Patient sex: M
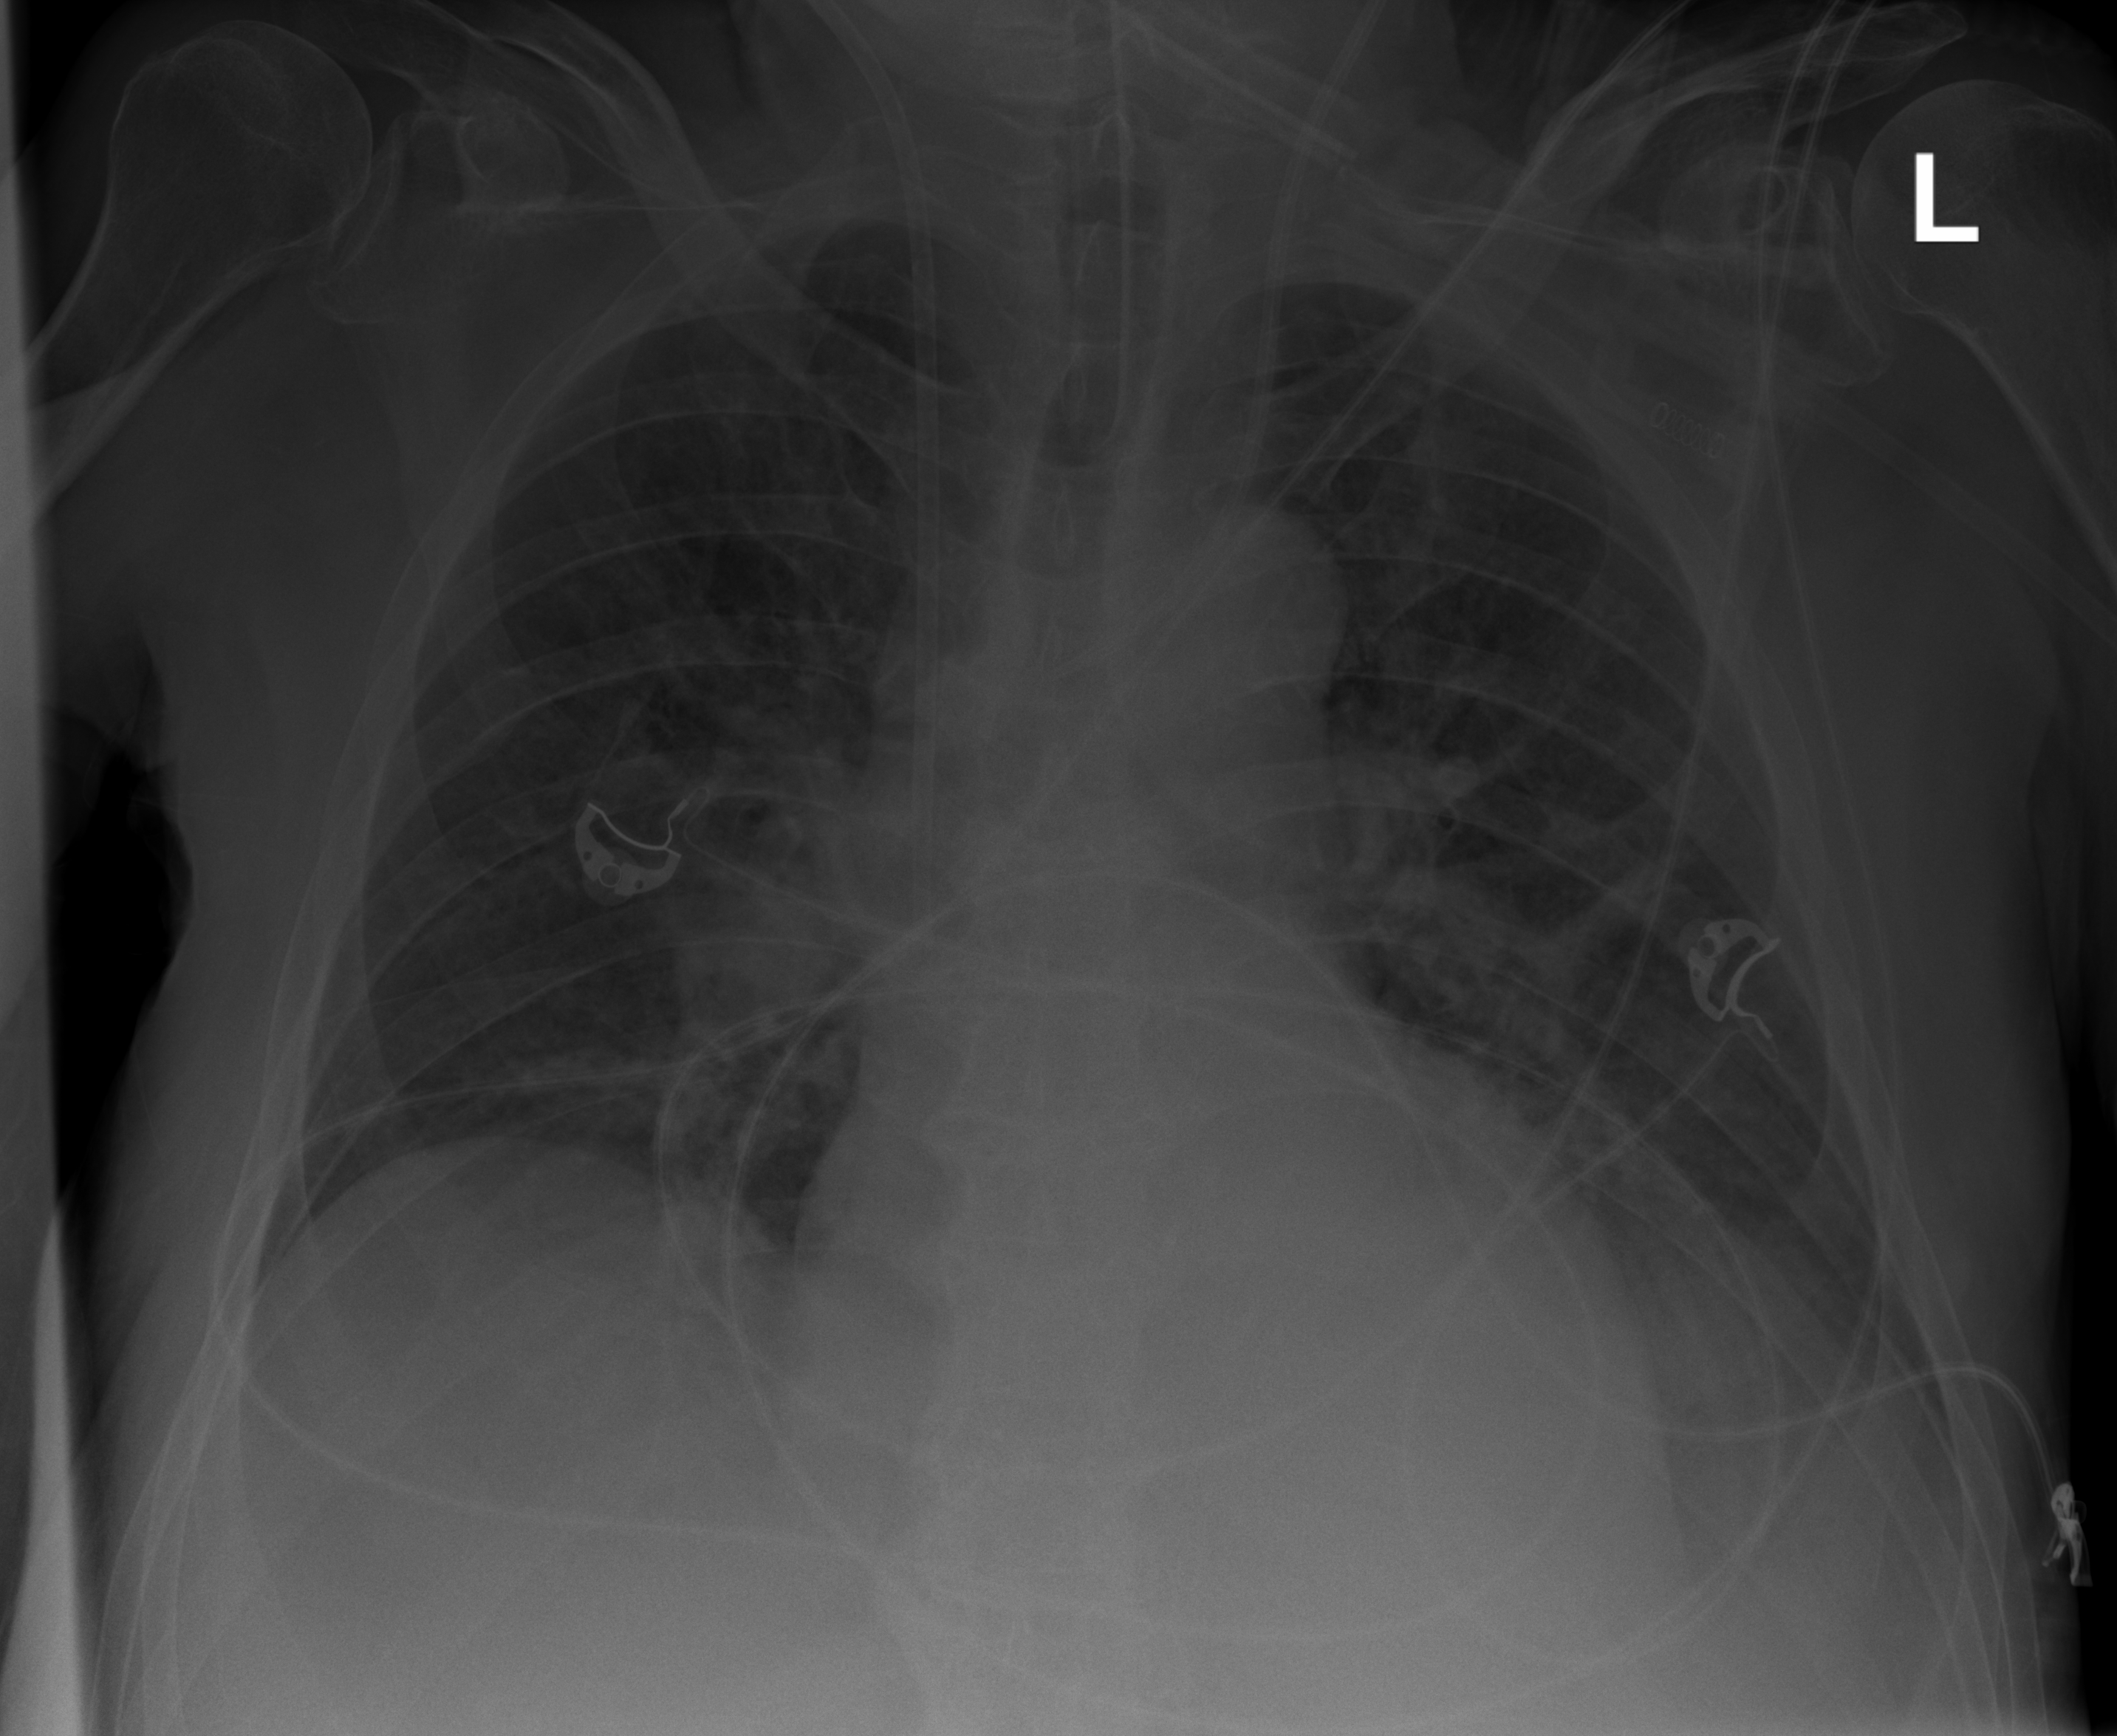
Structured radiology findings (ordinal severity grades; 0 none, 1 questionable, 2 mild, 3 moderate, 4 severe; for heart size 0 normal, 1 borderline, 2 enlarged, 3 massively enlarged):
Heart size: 1
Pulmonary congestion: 0
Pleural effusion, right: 1
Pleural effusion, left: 2
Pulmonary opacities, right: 1
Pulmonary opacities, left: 1
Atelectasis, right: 2
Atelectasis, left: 2